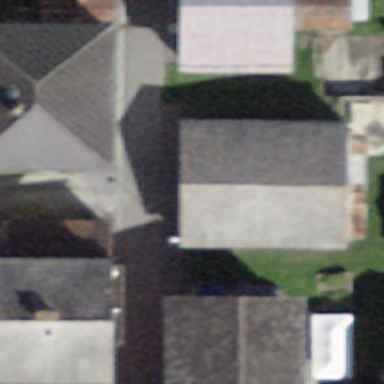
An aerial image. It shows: Simple house.